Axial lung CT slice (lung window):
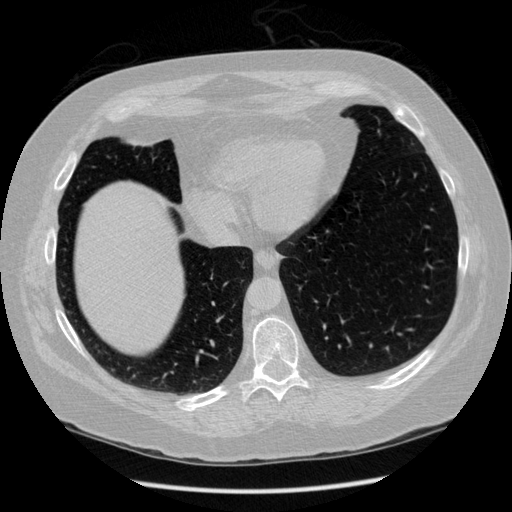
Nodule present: no